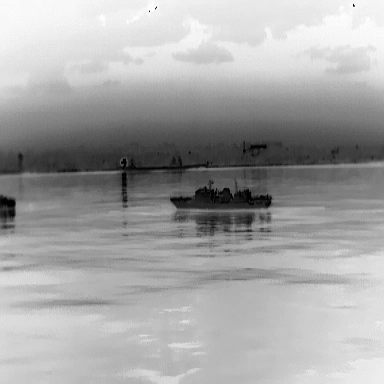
There is a warship in the infrared image.